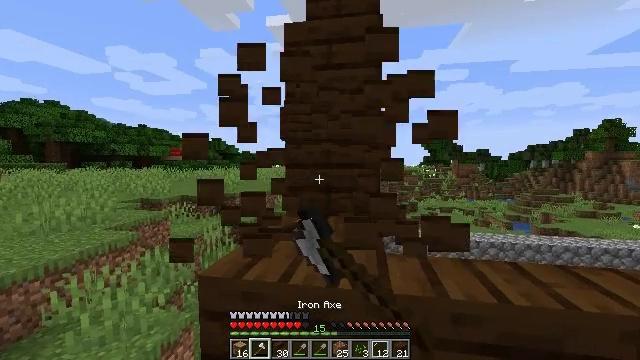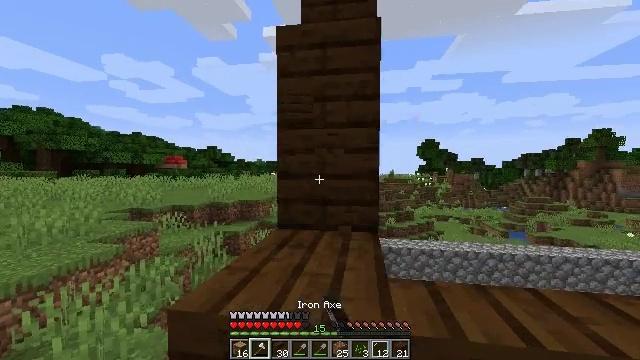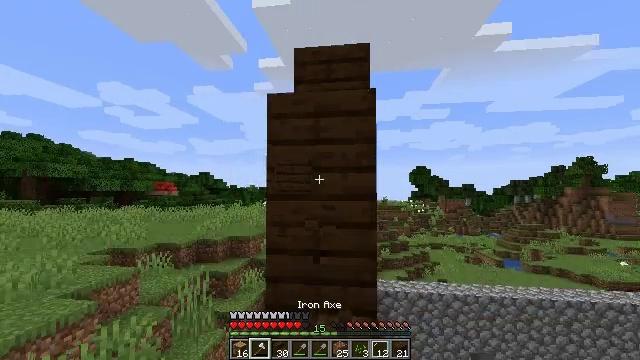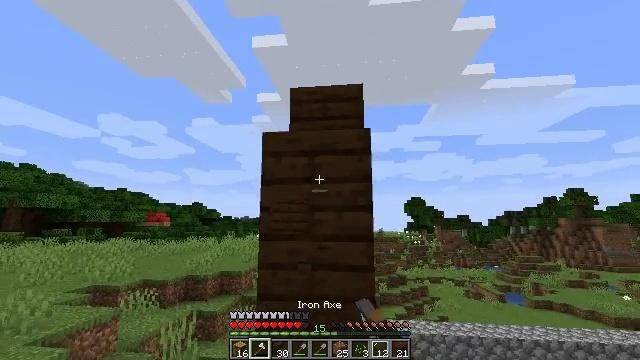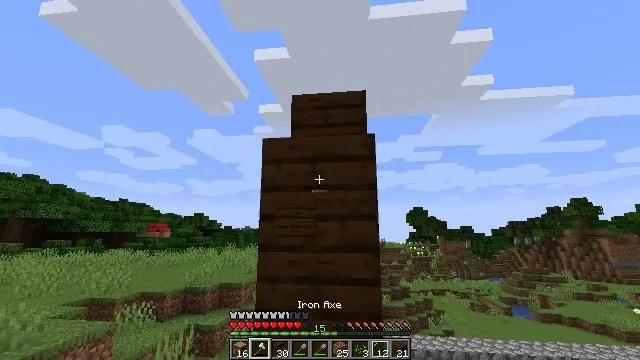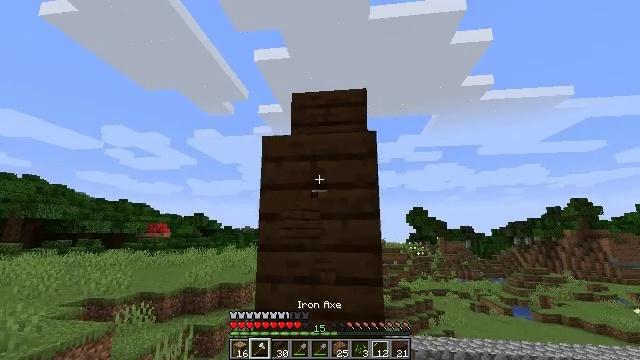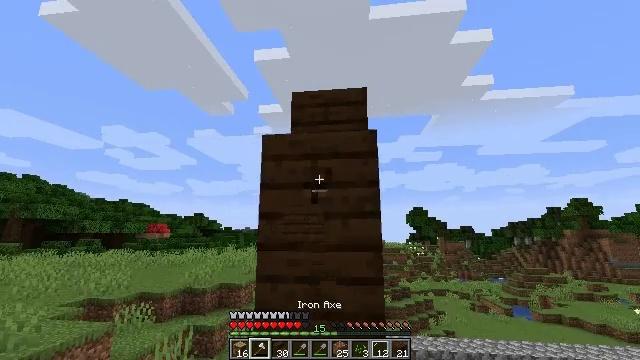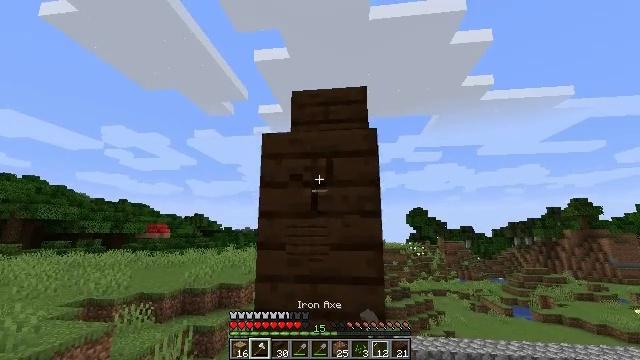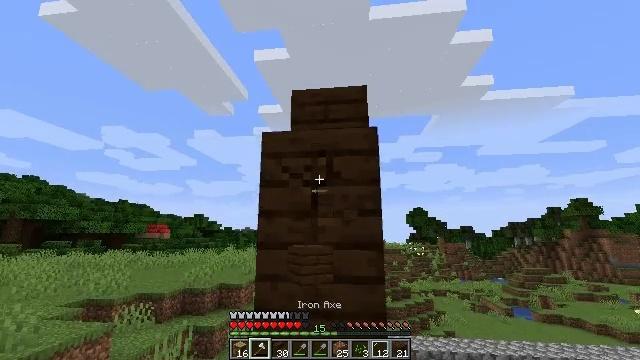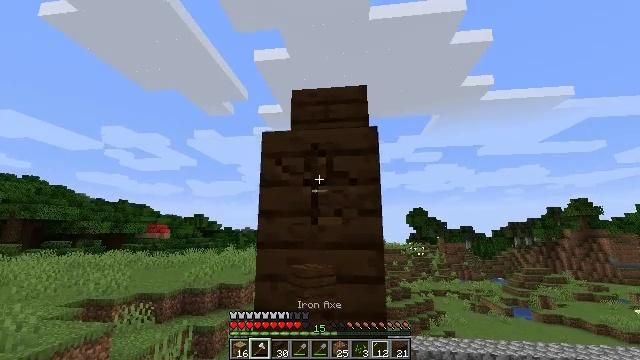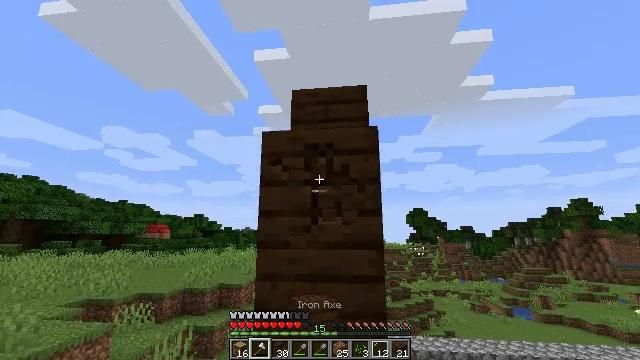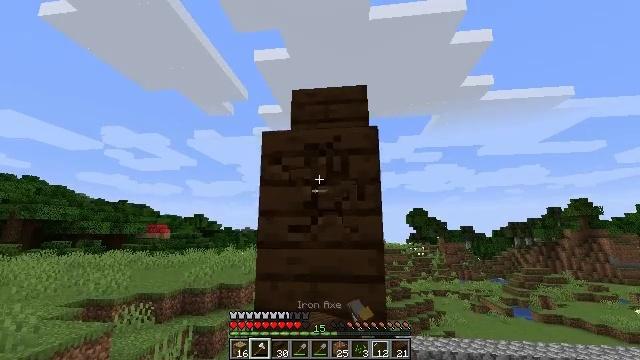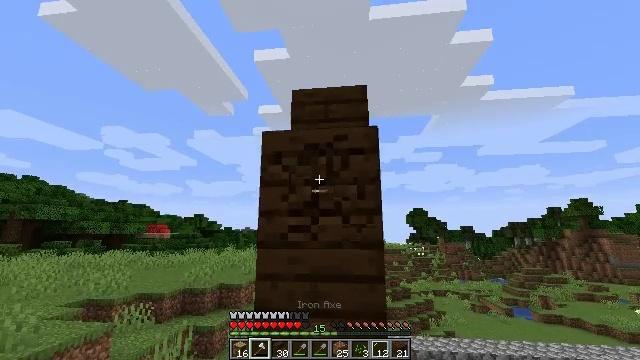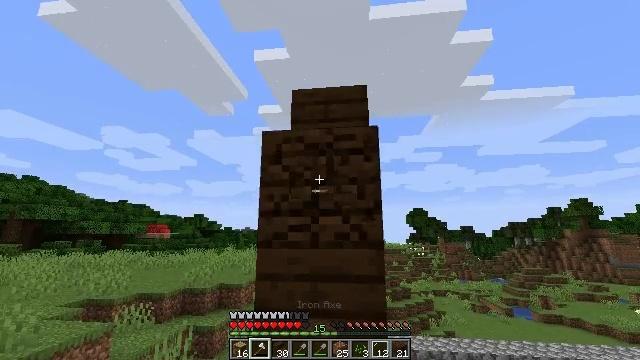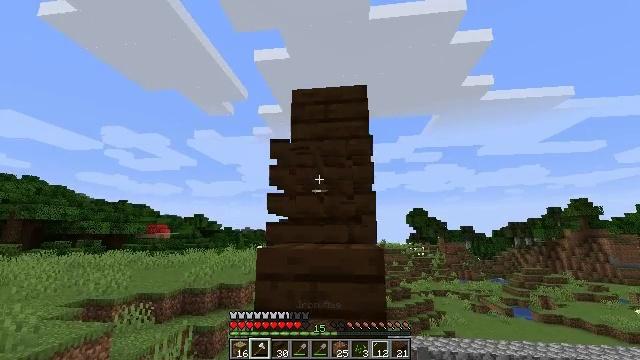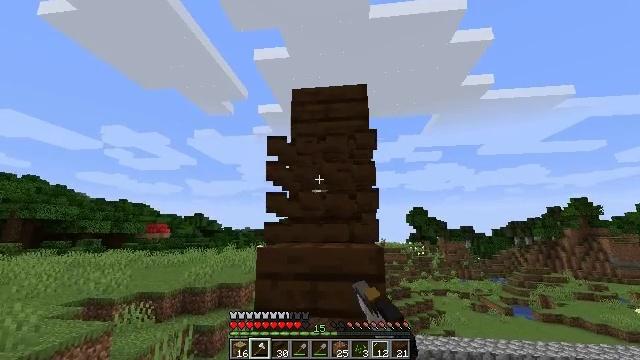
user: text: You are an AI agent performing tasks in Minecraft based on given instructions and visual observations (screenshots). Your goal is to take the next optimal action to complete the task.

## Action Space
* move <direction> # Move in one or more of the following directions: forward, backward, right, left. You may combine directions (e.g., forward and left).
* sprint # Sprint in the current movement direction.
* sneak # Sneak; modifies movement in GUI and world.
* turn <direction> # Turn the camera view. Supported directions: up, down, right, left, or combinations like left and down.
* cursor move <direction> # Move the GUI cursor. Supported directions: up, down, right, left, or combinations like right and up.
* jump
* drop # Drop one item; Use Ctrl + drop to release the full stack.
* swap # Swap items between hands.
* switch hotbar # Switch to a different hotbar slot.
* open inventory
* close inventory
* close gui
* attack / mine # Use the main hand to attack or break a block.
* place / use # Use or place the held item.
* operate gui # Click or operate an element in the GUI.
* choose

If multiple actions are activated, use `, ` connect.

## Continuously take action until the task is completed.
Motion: motion action
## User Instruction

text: Collect dark oak planks from a structure.
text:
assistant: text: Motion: move forward, turn up, attack / mine
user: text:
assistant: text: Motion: move forward, turn right and up, attack / mine
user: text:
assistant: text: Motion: turn right and up
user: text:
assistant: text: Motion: turn up
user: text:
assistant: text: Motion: attack / mine
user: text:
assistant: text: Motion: attack / mine
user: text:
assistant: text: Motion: attack / mine
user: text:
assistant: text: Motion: attack / mine
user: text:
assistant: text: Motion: attack / mine
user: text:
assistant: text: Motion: attack / mine
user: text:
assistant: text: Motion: attack / mine
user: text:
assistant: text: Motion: attack / mine
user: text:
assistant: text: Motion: attack / mine
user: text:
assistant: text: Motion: attack / mine
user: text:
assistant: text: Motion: attack / mine
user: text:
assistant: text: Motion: attack / mine
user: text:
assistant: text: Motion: attack / mine
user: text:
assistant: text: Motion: turn down, attack / mine
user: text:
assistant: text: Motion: turn down, attack / mine
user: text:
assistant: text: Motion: turn down, attack / mine
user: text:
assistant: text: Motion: turn down
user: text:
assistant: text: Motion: attack / mine
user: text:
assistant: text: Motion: attack / mine
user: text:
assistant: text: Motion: attack / mine
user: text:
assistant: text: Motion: attack / mine
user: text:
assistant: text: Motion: attack / mine
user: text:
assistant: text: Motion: attack / mine
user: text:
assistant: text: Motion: attack / mine
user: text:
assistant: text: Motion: attack / mine
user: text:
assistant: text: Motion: attack / mine